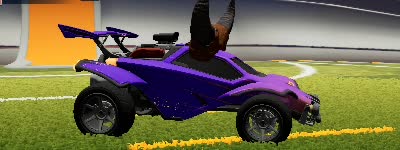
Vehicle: octane